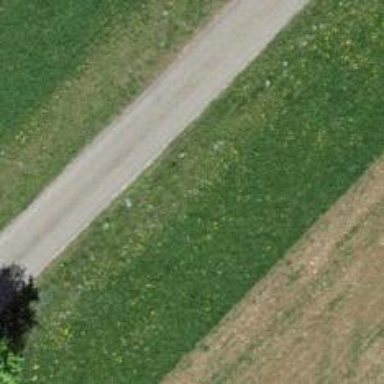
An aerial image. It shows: Unclassified paved road.